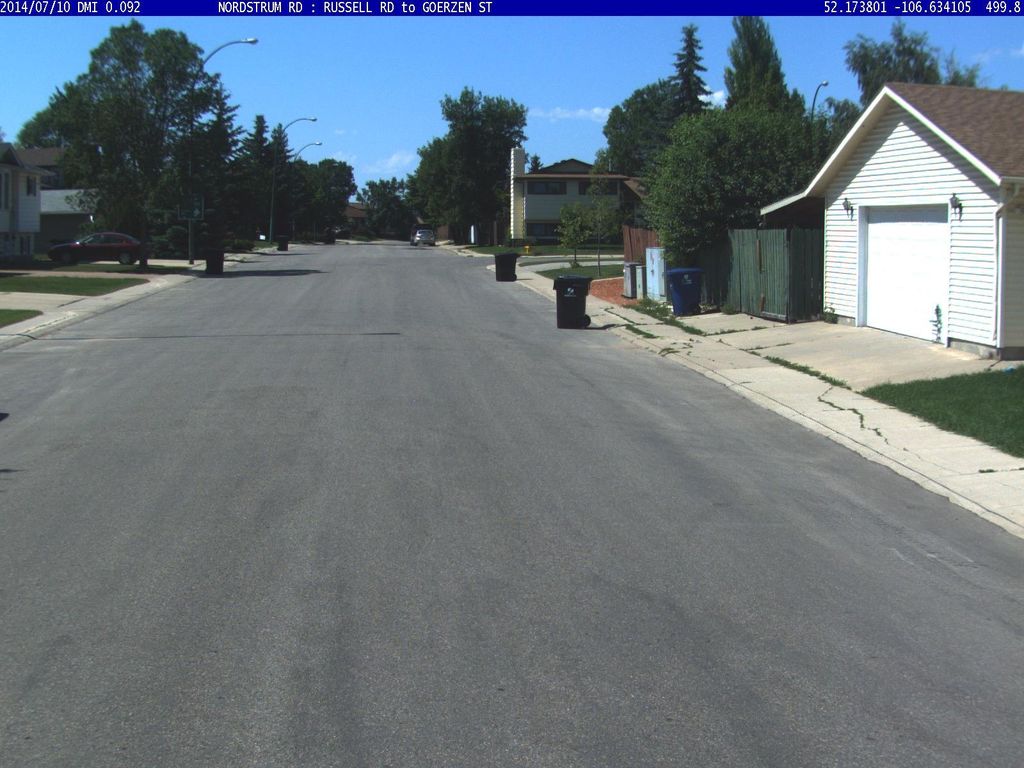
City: saskatoon